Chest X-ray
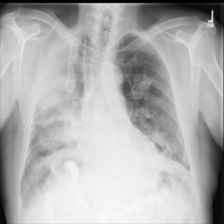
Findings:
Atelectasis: positive
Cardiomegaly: negative
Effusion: negative
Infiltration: positive
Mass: positive
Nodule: negative
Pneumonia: negative
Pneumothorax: negative
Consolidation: negative
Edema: negative
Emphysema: negative
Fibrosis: negative
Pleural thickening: negative
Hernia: negative